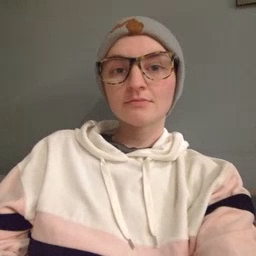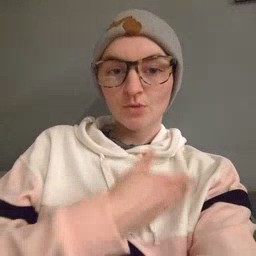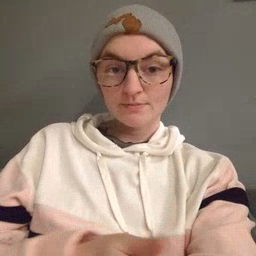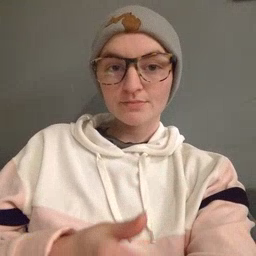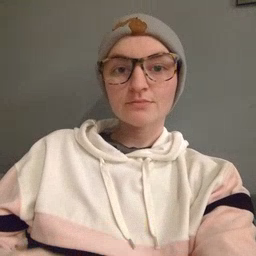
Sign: arm